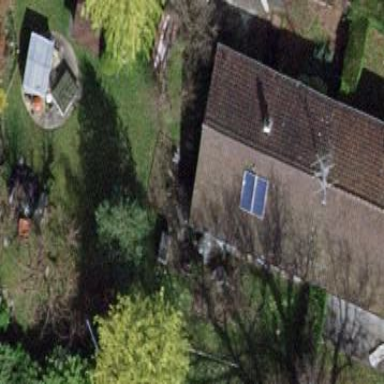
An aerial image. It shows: Garden enclosed by fence.